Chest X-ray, AP view. Patient: 58 years old, sex M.
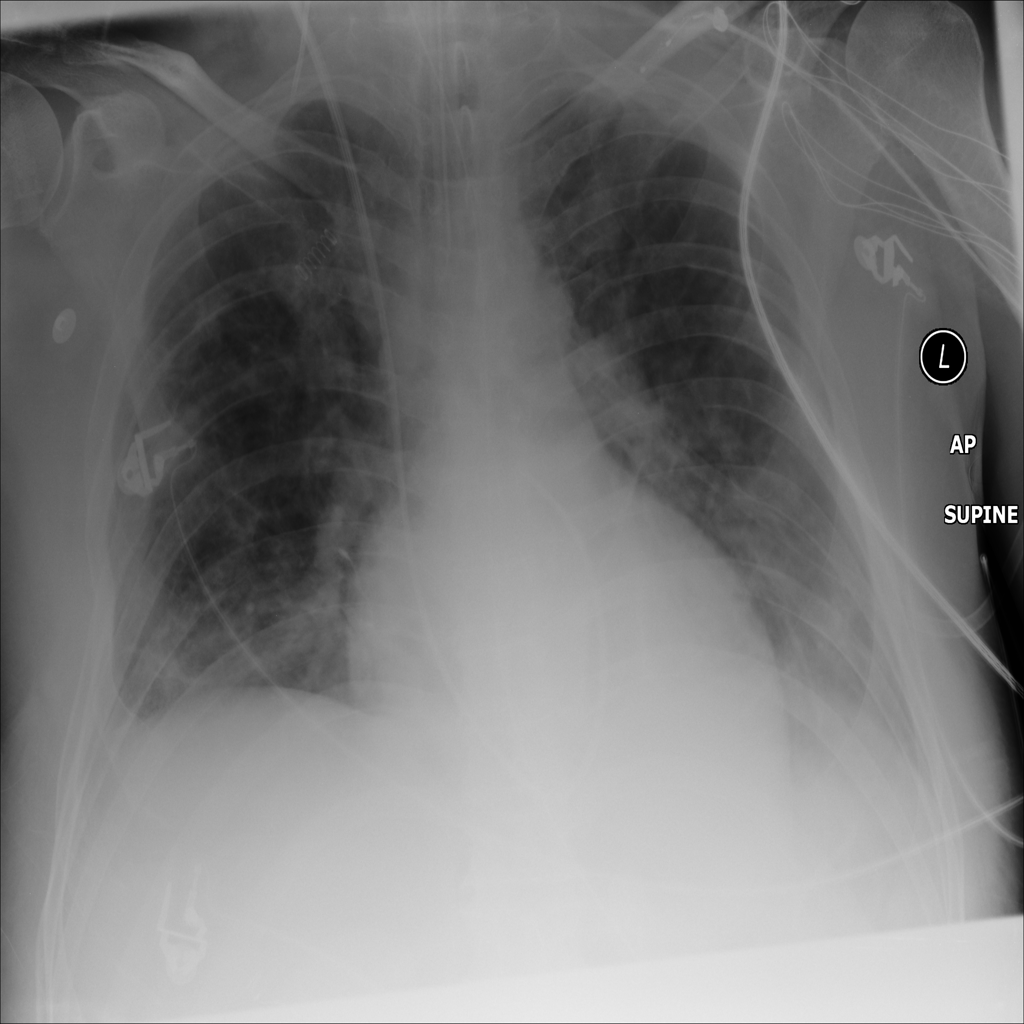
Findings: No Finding